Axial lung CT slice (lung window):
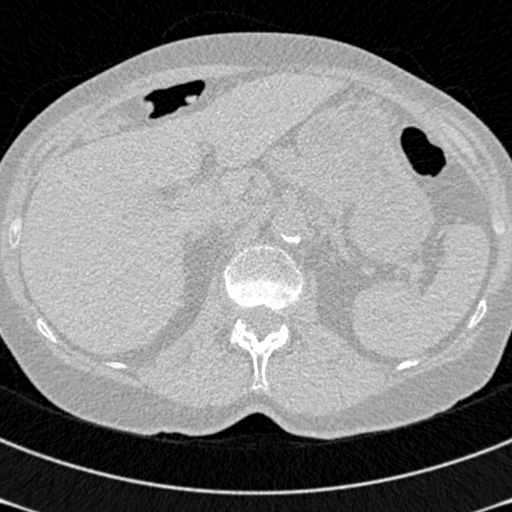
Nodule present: no